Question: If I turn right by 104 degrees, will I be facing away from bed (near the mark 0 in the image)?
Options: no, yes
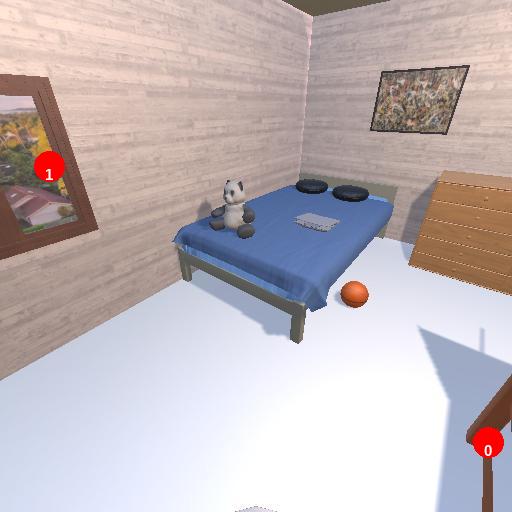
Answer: no